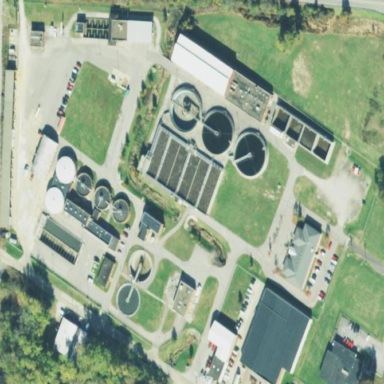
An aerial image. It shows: View of wastewater plant.